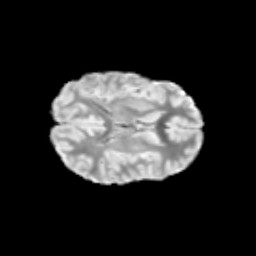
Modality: T2w
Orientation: axial
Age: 11
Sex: female
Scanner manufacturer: siemens
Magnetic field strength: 3 T
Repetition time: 3.8 s
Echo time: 0.07 s